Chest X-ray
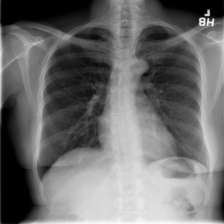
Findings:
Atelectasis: negative
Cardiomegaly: negative
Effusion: negative
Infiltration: negative
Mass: negative
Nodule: negative
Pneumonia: negative
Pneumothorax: negative
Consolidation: negative
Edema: negative
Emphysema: negative
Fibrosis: negative
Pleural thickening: negative
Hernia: negative